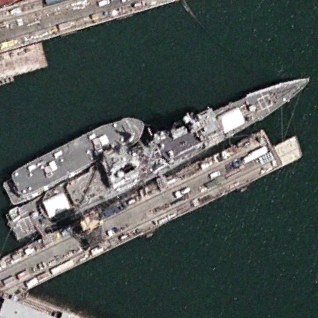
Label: cruiser